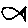
Label: fish